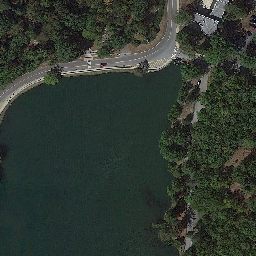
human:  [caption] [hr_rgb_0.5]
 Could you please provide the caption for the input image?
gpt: The pond is shaded with trees on both sides.

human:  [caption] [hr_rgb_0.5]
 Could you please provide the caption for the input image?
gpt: The pond is covered with green trees on both sides

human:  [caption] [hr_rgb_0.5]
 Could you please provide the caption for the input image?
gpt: The dark blue pond is lined with green trees

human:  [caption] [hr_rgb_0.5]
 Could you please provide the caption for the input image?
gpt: On one side of a pond was a grey winding road

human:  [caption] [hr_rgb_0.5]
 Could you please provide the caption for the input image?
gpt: The dark blue pond is surrounded by green trees.